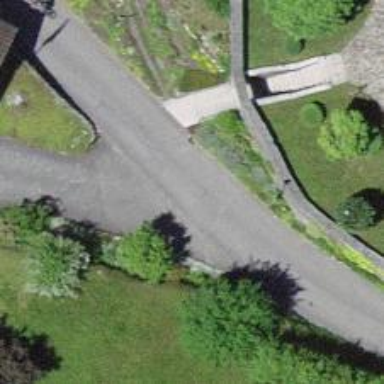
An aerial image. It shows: Residential road with sett surface.